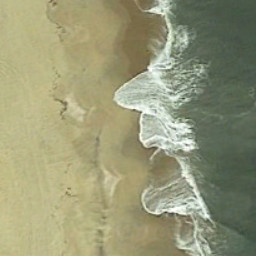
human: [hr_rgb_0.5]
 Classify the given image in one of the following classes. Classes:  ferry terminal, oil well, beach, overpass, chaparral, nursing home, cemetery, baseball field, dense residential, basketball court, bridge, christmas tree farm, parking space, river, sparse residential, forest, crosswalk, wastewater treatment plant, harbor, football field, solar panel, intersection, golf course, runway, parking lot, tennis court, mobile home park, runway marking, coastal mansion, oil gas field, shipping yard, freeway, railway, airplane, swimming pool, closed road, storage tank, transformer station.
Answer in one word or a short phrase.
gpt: beach